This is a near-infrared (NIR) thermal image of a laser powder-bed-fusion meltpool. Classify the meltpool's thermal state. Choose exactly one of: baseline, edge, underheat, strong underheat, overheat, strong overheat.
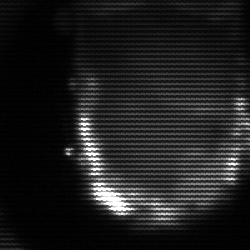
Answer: baseline